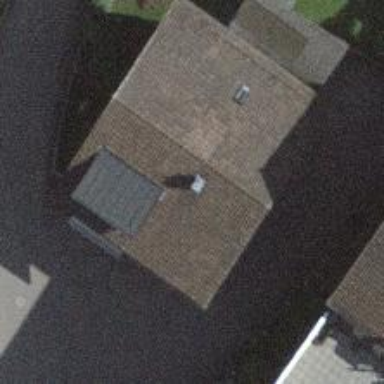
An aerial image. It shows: Solar power generator with photovoltaic panels.